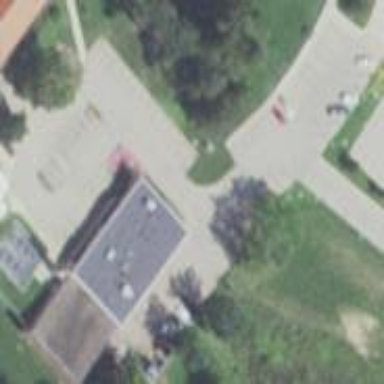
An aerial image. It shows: Parking area.